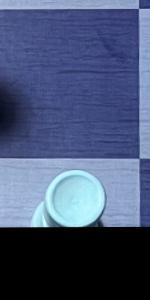
Label: Rook_White